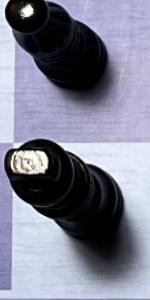
Label: King_Black